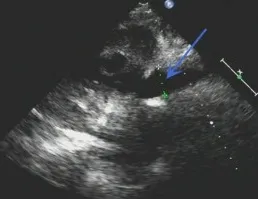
Re-examination of the TTE showed an isoechoic mass of approximately 39 * 37 mm at the top of the right atrium with a wide base and multiple echo-free zones. A dark area of fluid was visible in the pericardial cavity, and the fluid area was not clear (B). TTE, transthoracic echocardiography.
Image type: radiology (ultrasound)